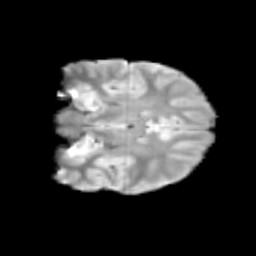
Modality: T2w
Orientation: coronal
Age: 10
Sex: female
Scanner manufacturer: siemens
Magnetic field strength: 3 T
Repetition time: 3.8 s
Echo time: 0.07 s